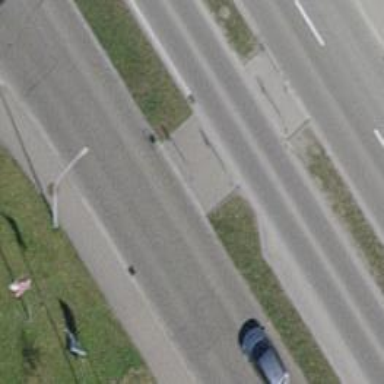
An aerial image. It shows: Cycle barrier.